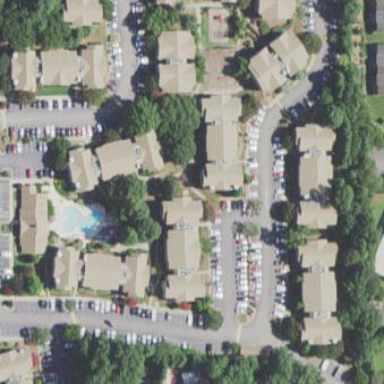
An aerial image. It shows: Residential area with apartments.